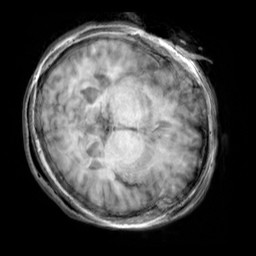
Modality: T1w
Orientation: axial
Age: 53
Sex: female
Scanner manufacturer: siemens
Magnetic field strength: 3 T
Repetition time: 2.3 s
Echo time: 0.00303 s